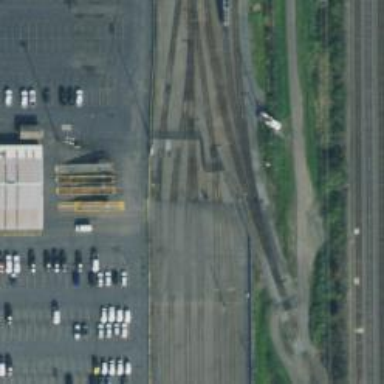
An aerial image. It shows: Railway yard in service.